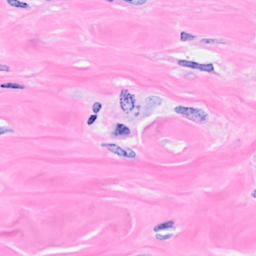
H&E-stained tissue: Breast